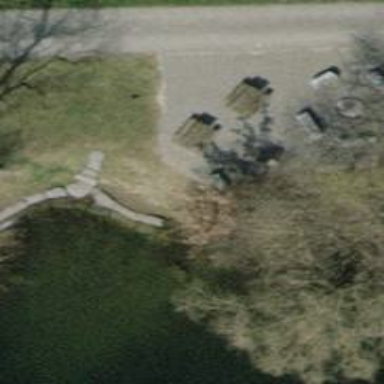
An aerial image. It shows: Picnic table located in leisure land area.